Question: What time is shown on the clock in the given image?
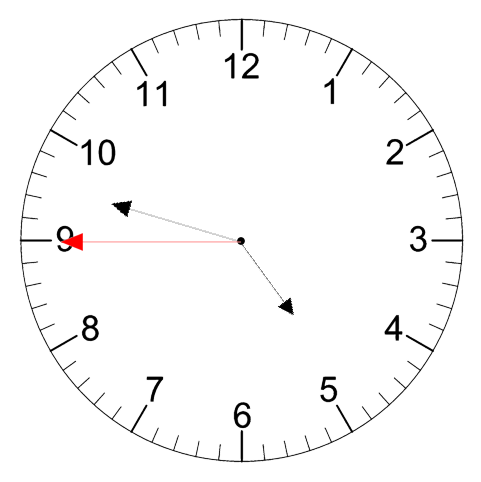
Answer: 04:47:45